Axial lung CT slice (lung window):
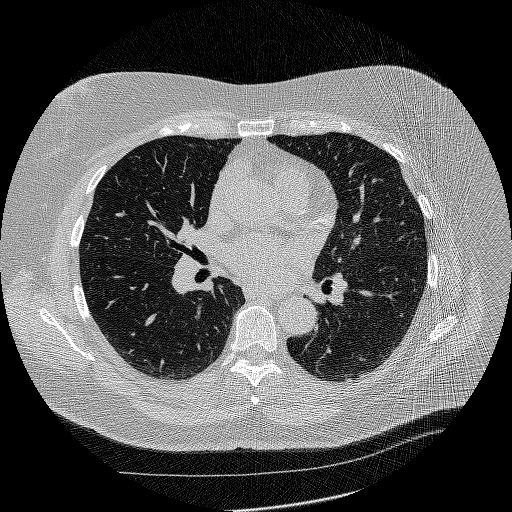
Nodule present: no